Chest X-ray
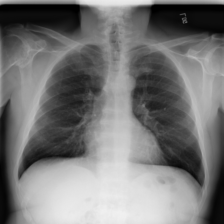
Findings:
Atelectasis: negative
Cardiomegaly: negative
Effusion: negative
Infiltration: negative
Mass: negative
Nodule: negative
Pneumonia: negative
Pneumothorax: negative
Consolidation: negative
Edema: negative
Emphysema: negative
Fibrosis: negative
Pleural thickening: negative
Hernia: negative